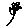
Label: flower